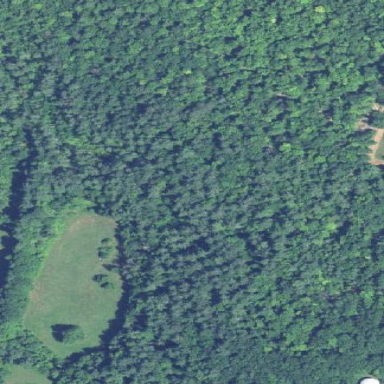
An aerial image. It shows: Nature reserve within woodland area.